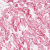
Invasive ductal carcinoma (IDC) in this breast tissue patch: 0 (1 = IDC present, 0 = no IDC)